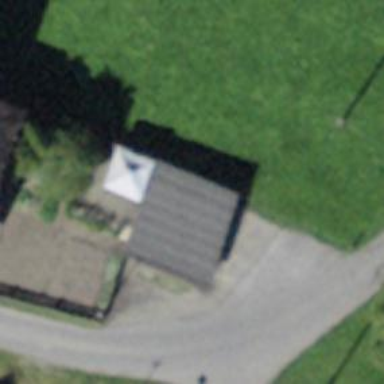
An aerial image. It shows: Garage.